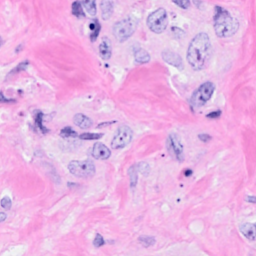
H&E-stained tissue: Breast